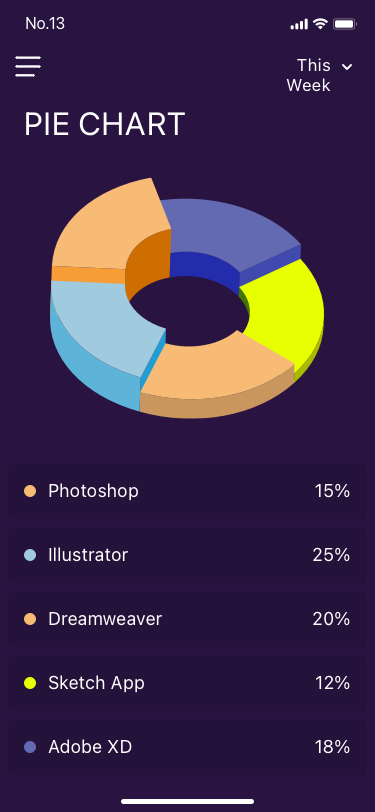
Text in this UI design:
Category
Top Rate
see more
Sale Off
50%
Search Category